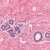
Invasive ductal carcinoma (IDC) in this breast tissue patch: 0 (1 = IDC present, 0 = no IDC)